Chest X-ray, PA view. Patient: 30 years old, sex F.
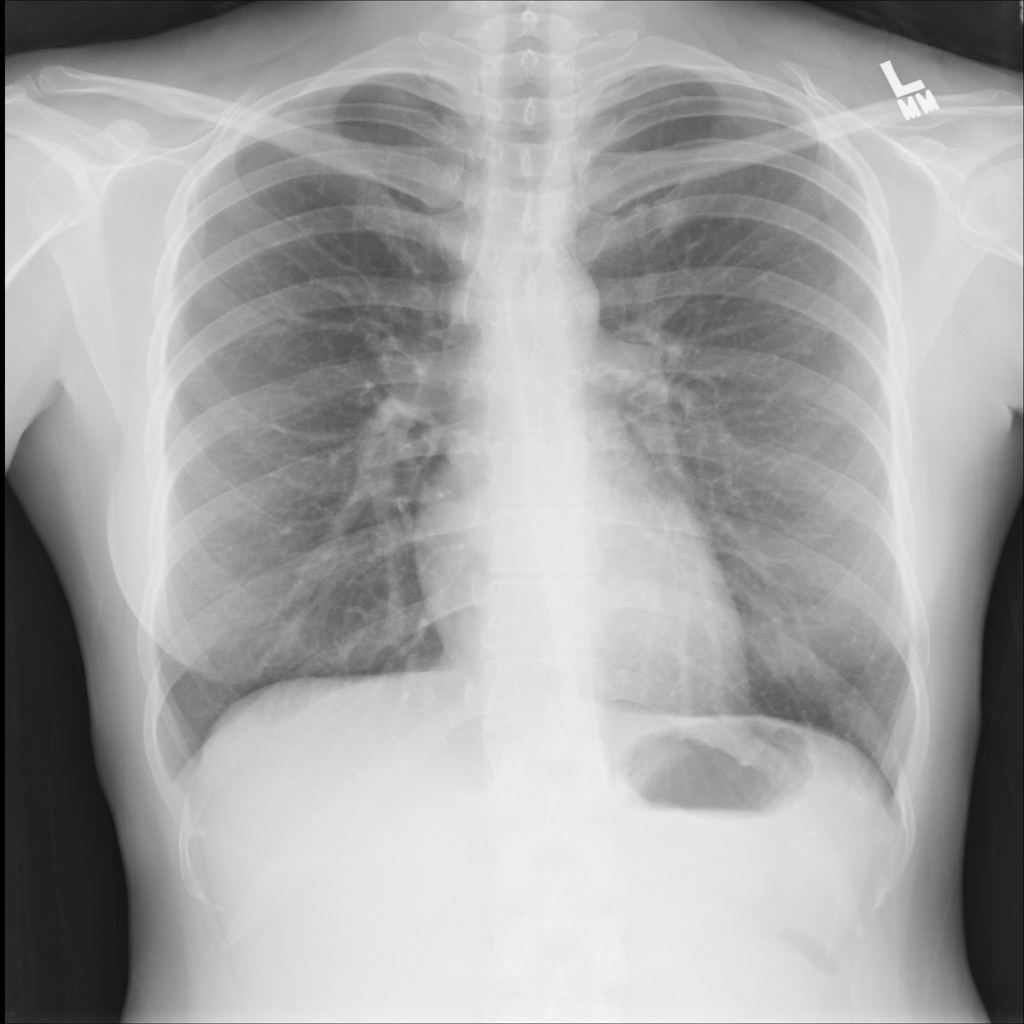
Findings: No Finding